Interaction volume radius: 5 \u00c5
Interaction volume height: 15 \u00c5
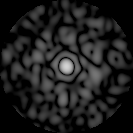
Disorder parameter: 0.8145